Question: Not sure what's going on. Could this be a collectionView bug on iOS 8? The black at the top should not be there...
View Controller Code:
'''
class SearchViewController: UIViewController, UICollectionViewDataSource, UICollectionViewDelegate, UICollectionViewDelegateFlowLayout {
@IBOutlet var collectionView: UICollectionView!
// MARK: - VC Lifecycle
override func viewDidLoad() {
super.viewDidLoad()
var viewNib = UINib(nibName: "SearchFiltersCollectionReusableView", bundle: nil)
collectionView.registerNib(viewNib, forSupplementaryViewOfKind: UICollectionElementKindSectionHeader, withReuseIdentifier: "filter")
var viewNib2 = UINib(nibName: "SearchResultCollectionViewCell", bundle: nil)
collectionView.registerNib(viewNib2, forCellWithReuseIdentifier: "searchCell")
// Do any additional setup after loading the view.
}
override func didReceiveMemoryWarning() {
super.didReceiveMemoryWarning()
// Dispose of any resources that can be recreated.
}
// MARK: - CV Datasource
func numberOfSectionsInCollectionView(collectionView: UICollectionView!) -> Int {
return 2
}
func collectionView(collectionView: UICollectionView!, numberOfItemsInSection section: Int) -> Int {
var itemsCount = section == 1 ? 10 : 0
return itemsCount
}
func collectionView(collectionView: UICollectionView!, cellForItemAtIndexPath indexPath: NSIndexPath!) -> UICollectionViewCell! {
var cell = collectionView.dequeueReusableCellWithReuseIdentifier("searchCell", forIndexPath: indexPath) as UICollectionViewCell
return cell
}
// MARK: - CV Delegate
func collectionView(collectionView: UICollectionView!, viewForSupplementaryElementOfKind kind: String!, atIndexPath indexPath: NSIndexPath!) -> UICollectionReusableView! {
var section = indexPath.section
var identifier = indexPath.section == 0 ? "nav" : "filter"
var view = collectionView.dequeueReusableSupplementaryViewOfKind(UICollectionElementKindSectionHeader, withReuseIdentifier: identifier, forIndexPath: indexPath) as UICollectionReusableView
return view
}
// MARK: - CV DelegateFlow
func collectionView(collectionView: UICollectionView!, layout collectionViewLayout: UICollectionViewLayout!, sizeForItemAtIndexPath indexPath: NSIndexPath!) -> CGSize {
var width = collectionView.bounds.size.width
return CGSizeMake(width, 70)
}
func collectionView(collectionView: UICollectionView!, layout collectionViewLayout: UICollectionViewLayout!, referenceSizeForHeaderInSection section: Int) -> CGSize {
var width = collectionView.bounds.size.width
var height : CGFloat = section == 0 ? 240.0 : 70.0
return CGSizeMake(width, height)
}
}
'''
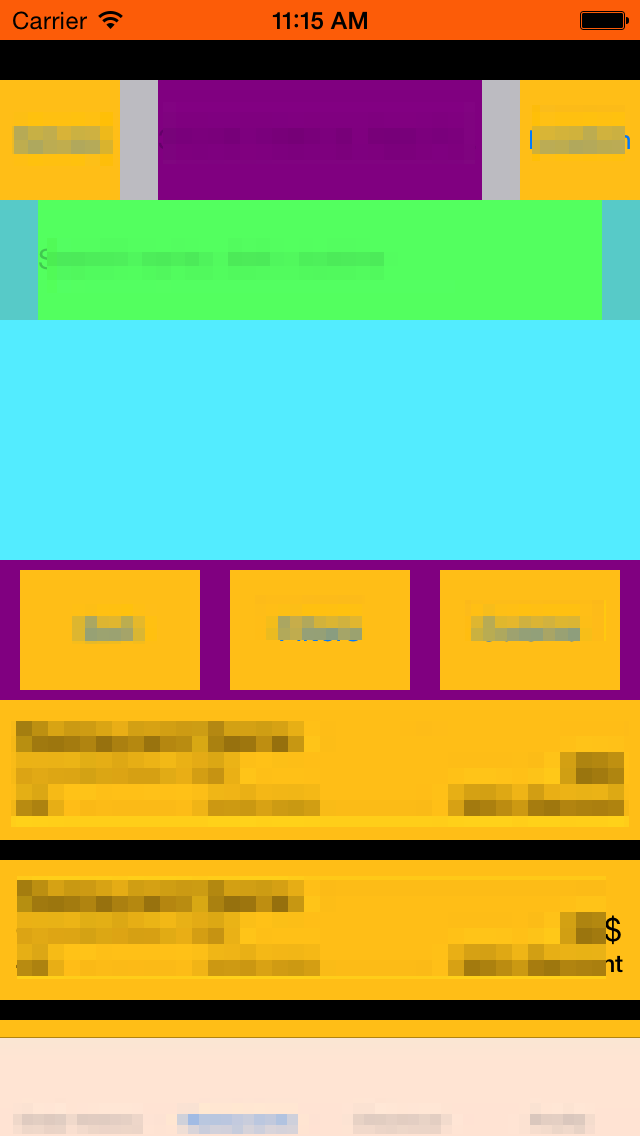
Answer: Try setting the view controller 'automaticallyAdjustsScrollViewInsets' property to 'NO'.